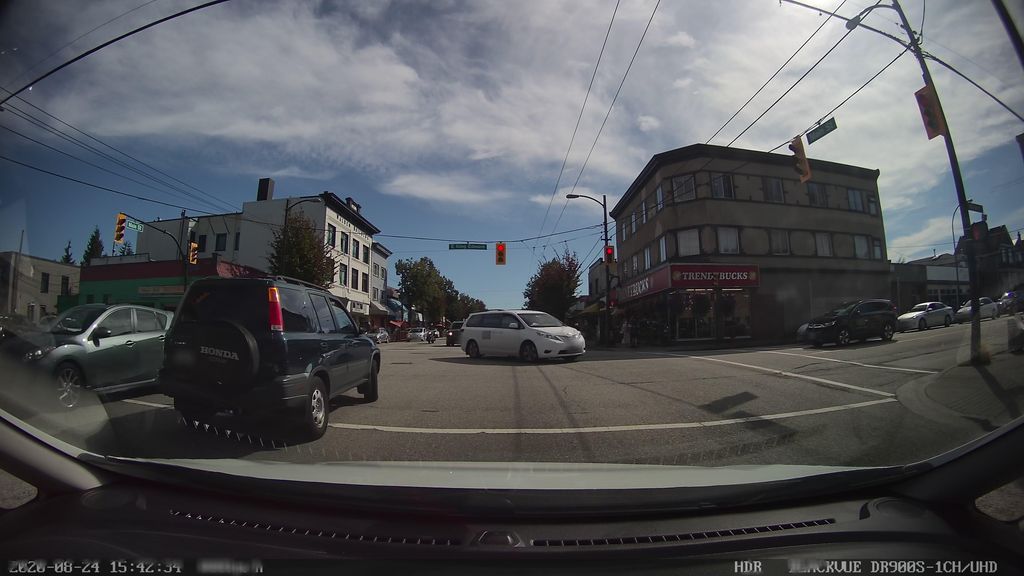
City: vancouver